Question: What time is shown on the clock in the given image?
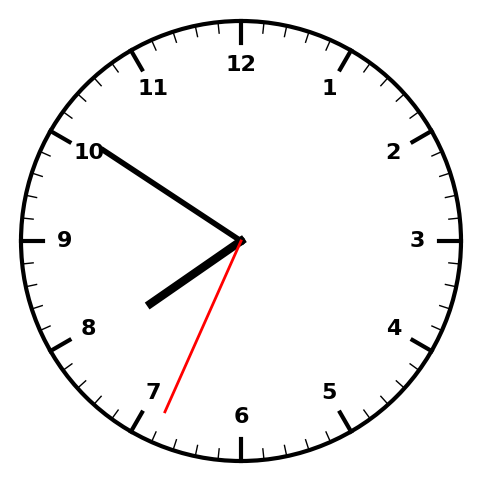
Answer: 07:50:34